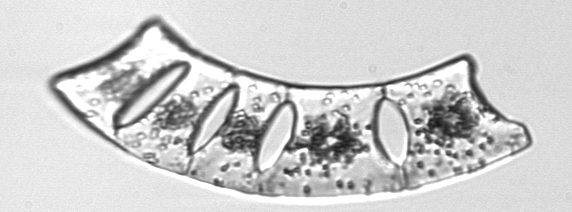
Label: Eucampia